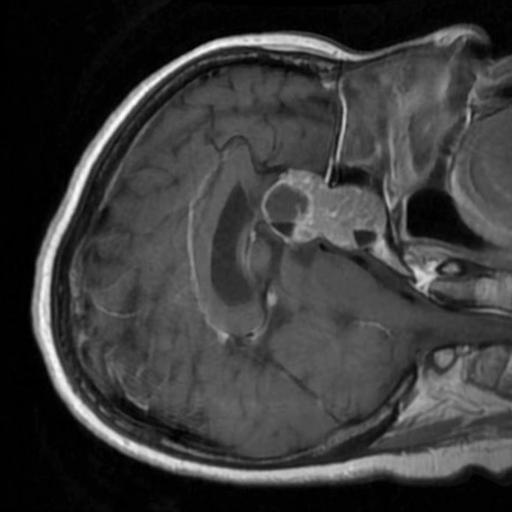
Label: brain_tumor